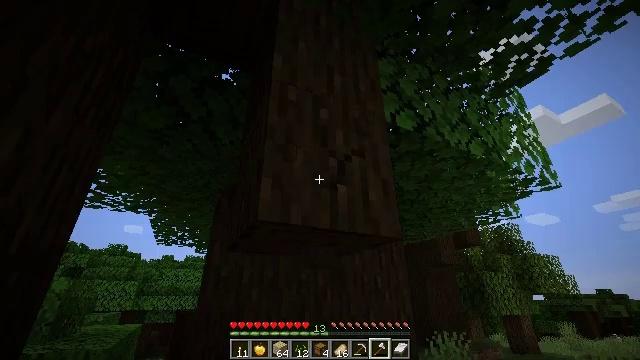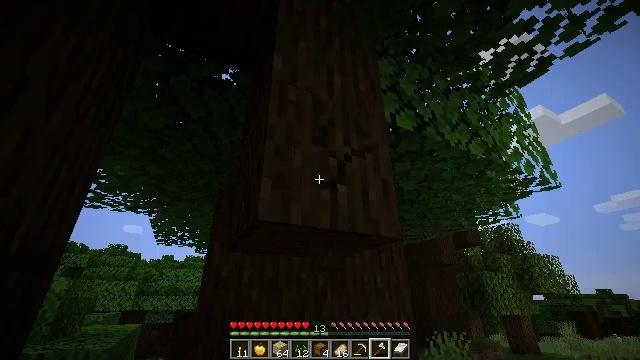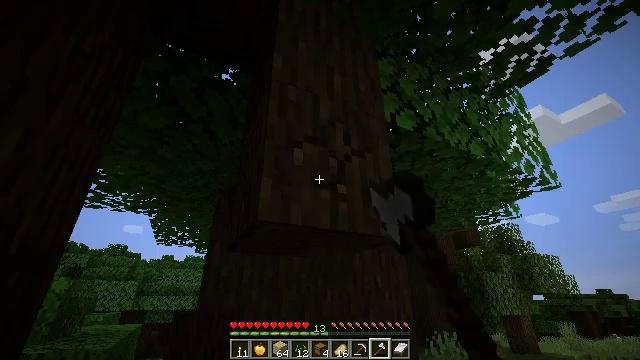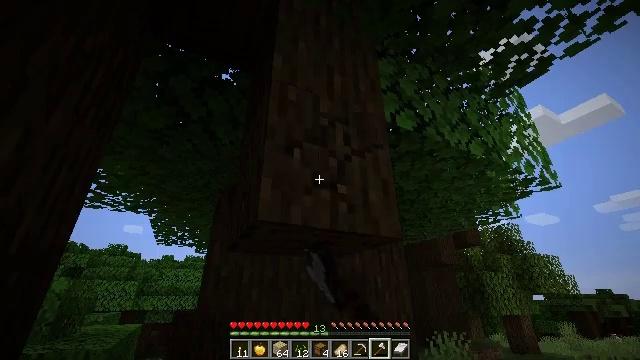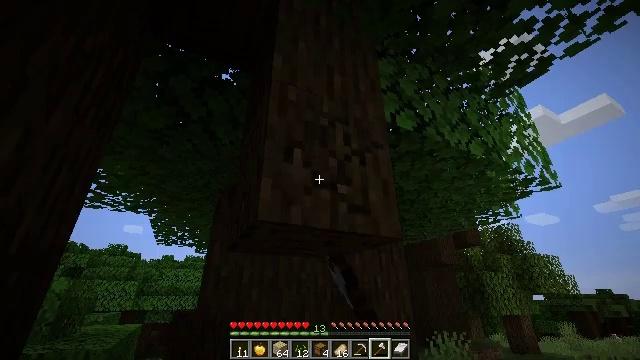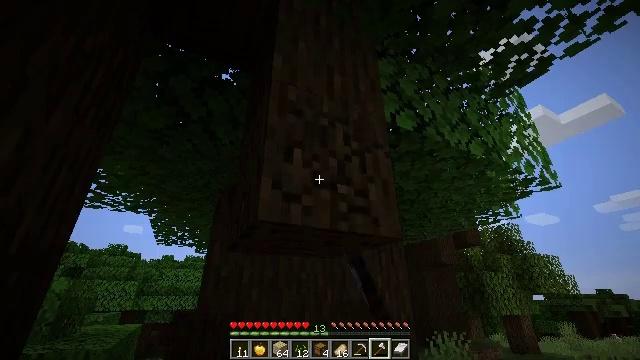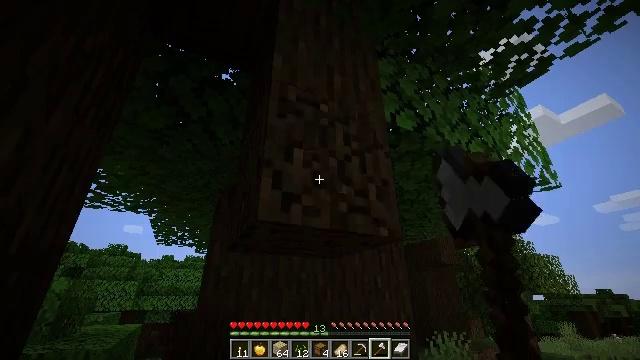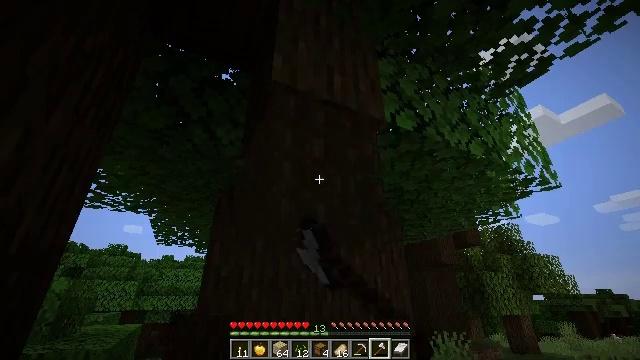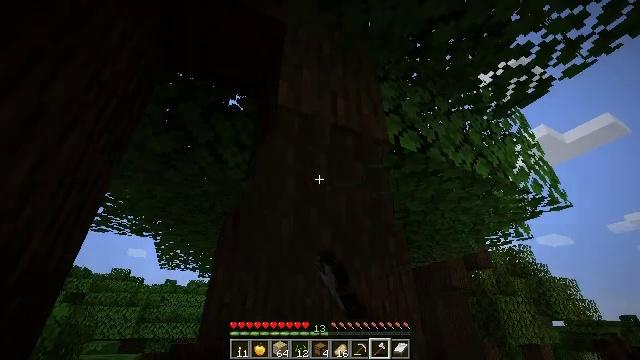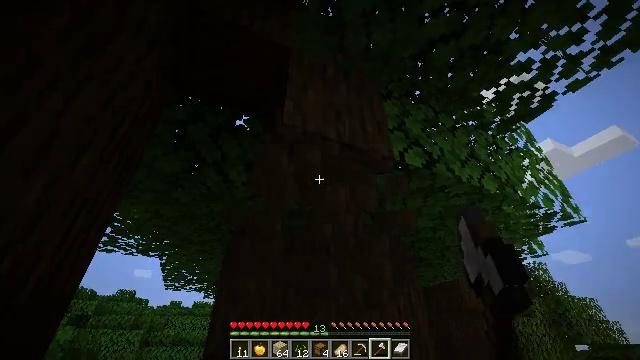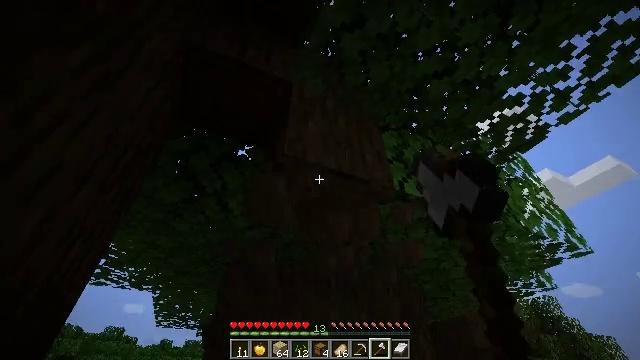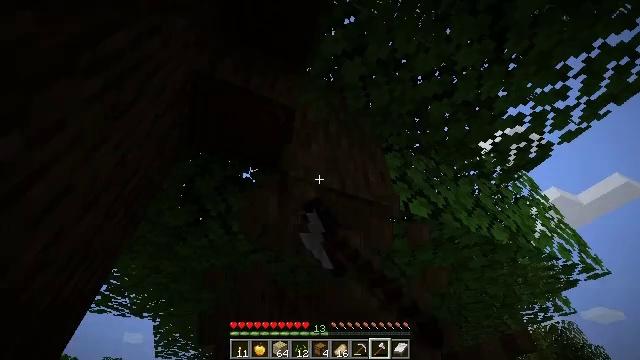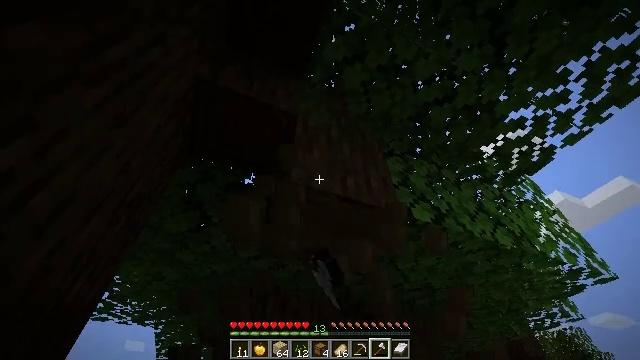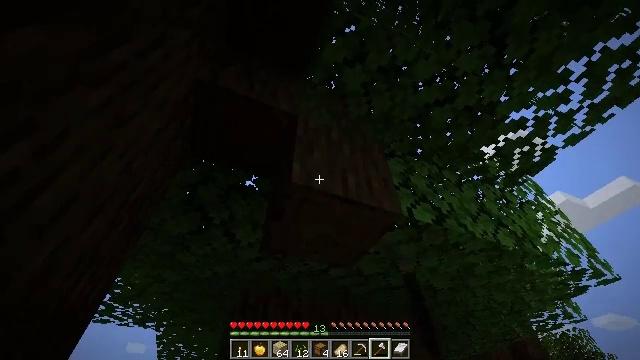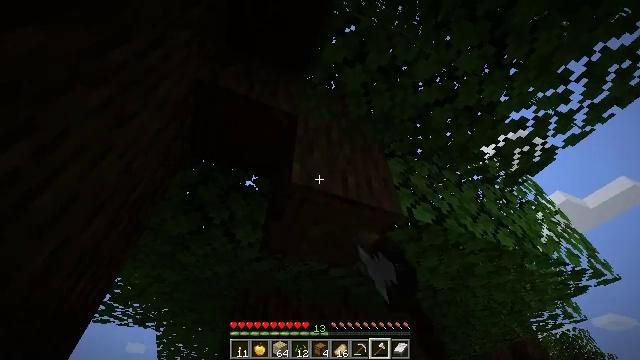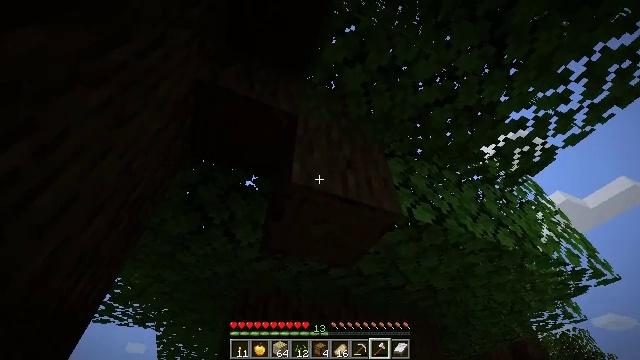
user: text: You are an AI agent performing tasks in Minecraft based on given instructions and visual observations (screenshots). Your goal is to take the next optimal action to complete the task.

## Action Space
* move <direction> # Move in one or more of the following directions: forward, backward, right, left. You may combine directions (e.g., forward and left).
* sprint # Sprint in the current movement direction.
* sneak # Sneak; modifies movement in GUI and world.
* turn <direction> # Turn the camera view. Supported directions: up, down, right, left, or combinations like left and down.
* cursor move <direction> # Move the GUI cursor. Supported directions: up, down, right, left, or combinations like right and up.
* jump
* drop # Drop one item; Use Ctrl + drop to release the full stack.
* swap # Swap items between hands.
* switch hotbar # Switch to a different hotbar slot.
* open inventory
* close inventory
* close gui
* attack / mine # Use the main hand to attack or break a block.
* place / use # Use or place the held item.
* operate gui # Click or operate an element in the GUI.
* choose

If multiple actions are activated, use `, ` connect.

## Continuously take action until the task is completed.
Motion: motion action
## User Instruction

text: Mine the dark oak log from a tree.
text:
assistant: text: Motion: attack / mine
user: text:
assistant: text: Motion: attack / mine
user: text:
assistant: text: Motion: attack / mine
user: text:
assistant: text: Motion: attack / mine
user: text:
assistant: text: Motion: attack / mine
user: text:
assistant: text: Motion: attack / mine
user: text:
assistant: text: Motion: attack / mine
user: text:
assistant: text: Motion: turn left and up, attack / mine
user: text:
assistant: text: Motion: turn left and up, attack / mine
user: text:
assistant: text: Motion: turn up, attack / mine
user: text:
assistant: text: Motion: turn left and up, attack / mine
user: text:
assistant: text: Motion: turn up, attack / mine
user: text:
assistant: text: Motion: attack / mine
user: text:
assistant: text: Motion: attack / mine
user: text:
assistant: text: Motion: attack / mine
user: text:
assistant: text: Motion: attack / mine
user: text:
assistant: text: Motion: attack / mine
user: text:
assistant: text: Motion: attack / mine
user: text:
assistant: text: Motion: attack / mine
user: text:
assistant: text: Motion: attack / mine
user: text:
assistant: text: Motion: attack / mine
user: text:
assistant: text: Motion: attack / mine
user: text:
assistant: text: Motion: turn left and up, attack / mine
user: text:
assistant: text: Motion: turn left and up, attack / mine
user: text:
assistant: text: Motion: turn left and up, attack / mine
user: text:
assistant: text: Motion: turn left and up, attack / mine
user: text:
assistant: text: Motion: turn left, attack / mine
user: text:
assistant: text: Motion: attack / mine
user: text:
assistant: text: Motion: attack / mine
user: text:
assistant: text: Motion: attack / mine